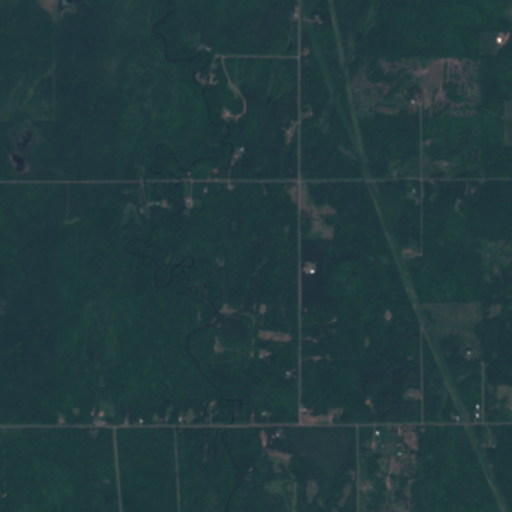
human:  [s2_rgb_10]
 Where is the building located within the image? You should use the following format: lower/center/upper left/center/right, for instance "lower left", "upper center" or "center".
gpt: The building is located in the lower left of the image.
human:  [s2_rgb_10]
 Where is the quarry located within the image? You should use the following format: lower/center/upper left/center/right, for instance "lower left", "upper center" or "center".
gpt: There is no quarry in the image.